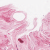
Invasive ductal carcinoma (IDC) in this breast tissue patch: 0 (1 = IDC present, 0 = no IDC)